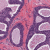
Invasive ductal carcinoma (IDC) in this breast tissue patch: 0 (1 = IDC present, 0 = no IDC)